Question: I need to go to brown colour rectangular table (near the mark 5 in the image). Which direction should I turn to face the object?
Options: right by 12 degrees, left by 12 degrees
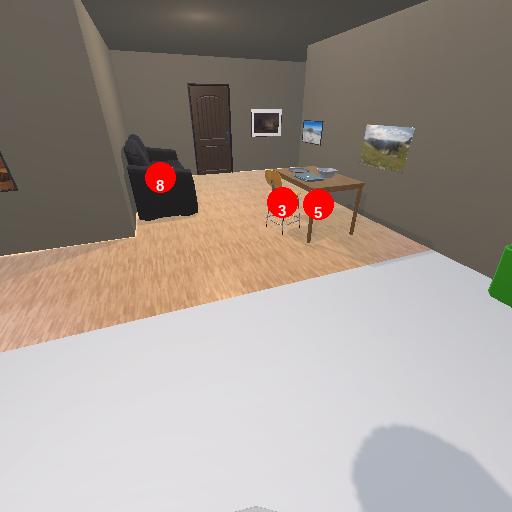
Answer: right by 12 degrees